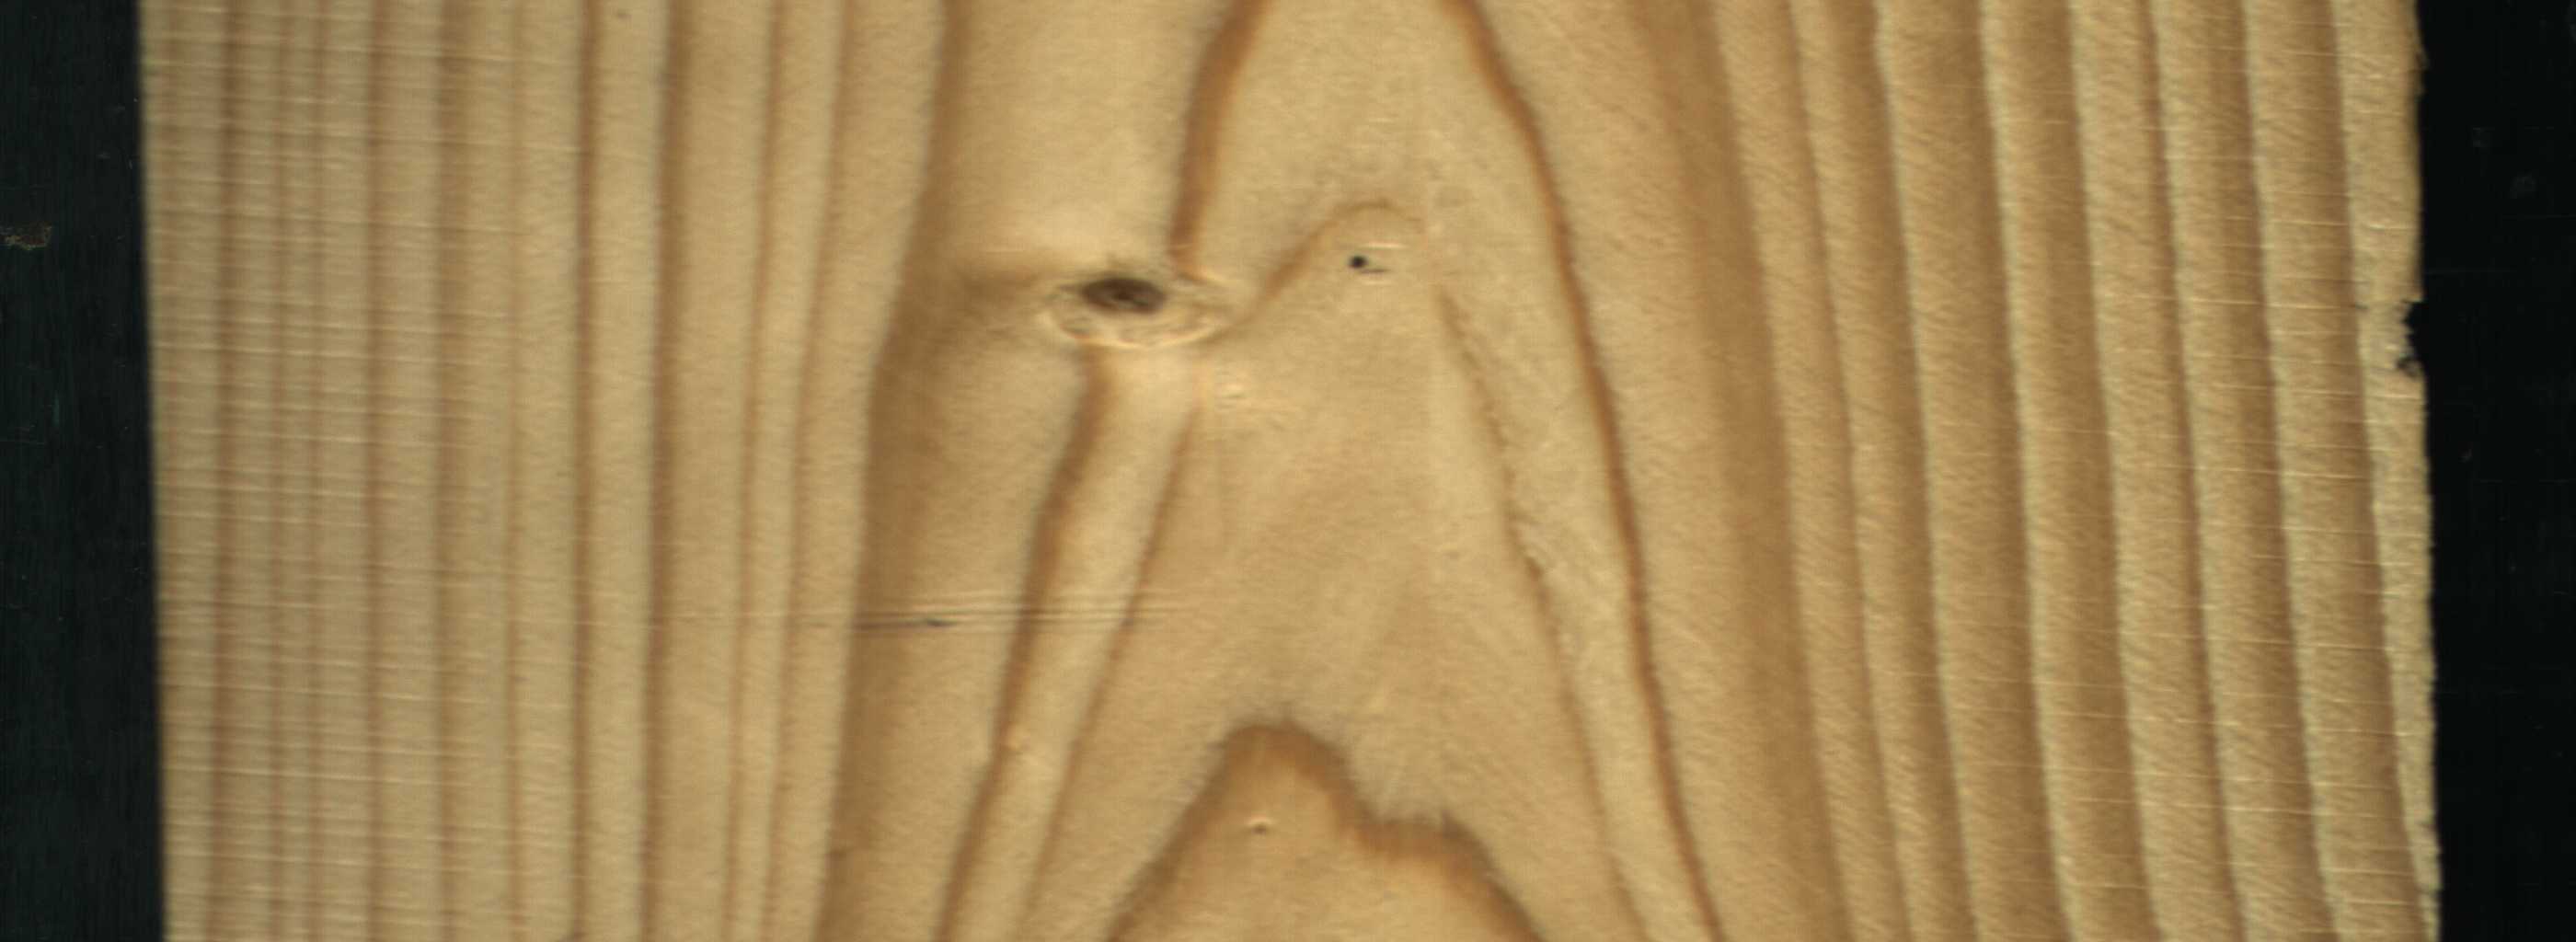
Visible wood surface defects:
Live_Knot